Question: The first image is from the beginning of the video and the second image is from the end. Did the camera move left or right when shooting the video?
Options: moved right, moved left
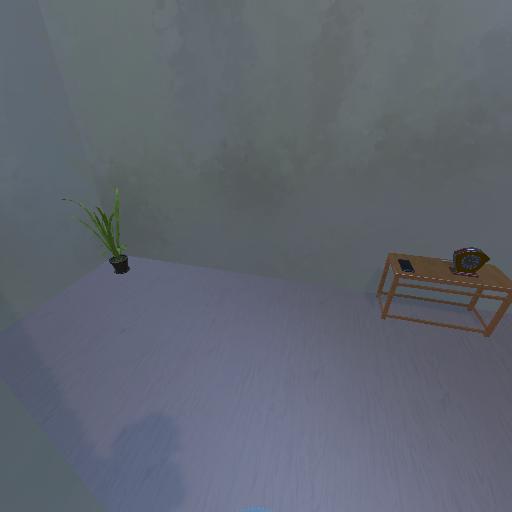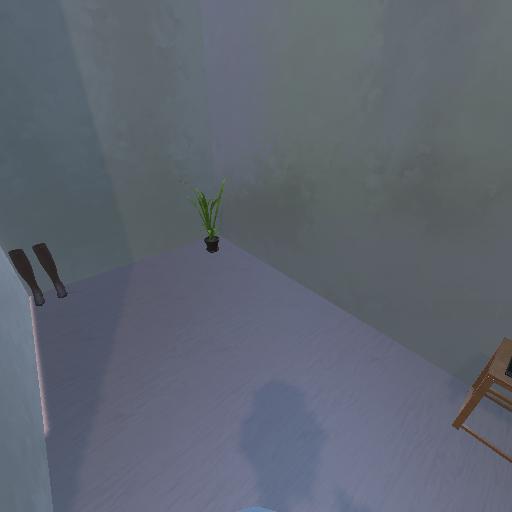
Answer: moved right